Interaction volume radius: 10 \u00c5
Interaction volume height: 10 \u00c5
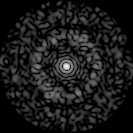
Disorder parameter: 0.8059